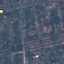
Land use / land cover class: Residential